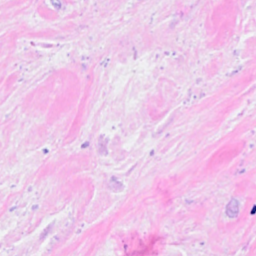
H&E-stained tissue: Breast